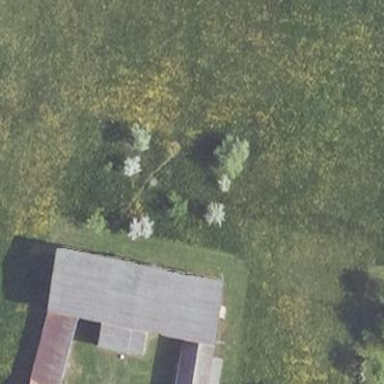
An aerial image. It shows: Beautiful meadow.